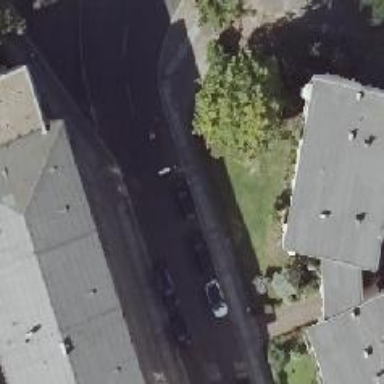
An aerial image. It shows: Residential road with separate asphalt sidewalk.